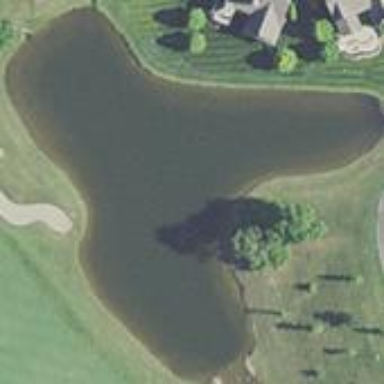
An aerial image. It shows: Scenic view of water hazard on golf course. The natural water feature adds beauty to the landscape.